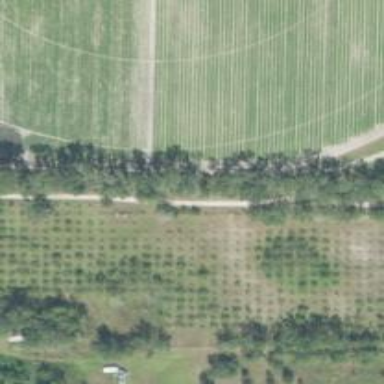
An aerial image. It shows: Plant nursery cultivating trees.